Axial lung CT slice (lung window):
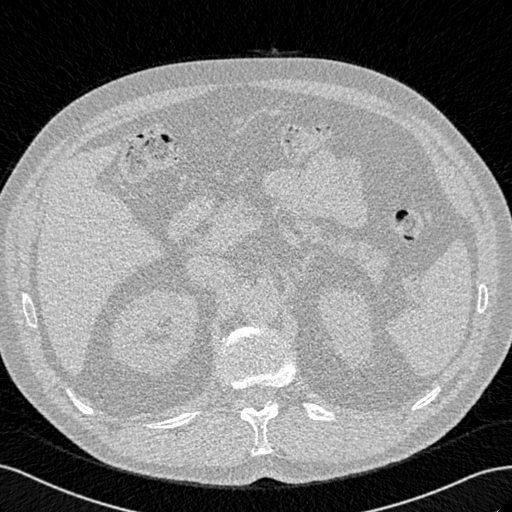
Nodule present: no